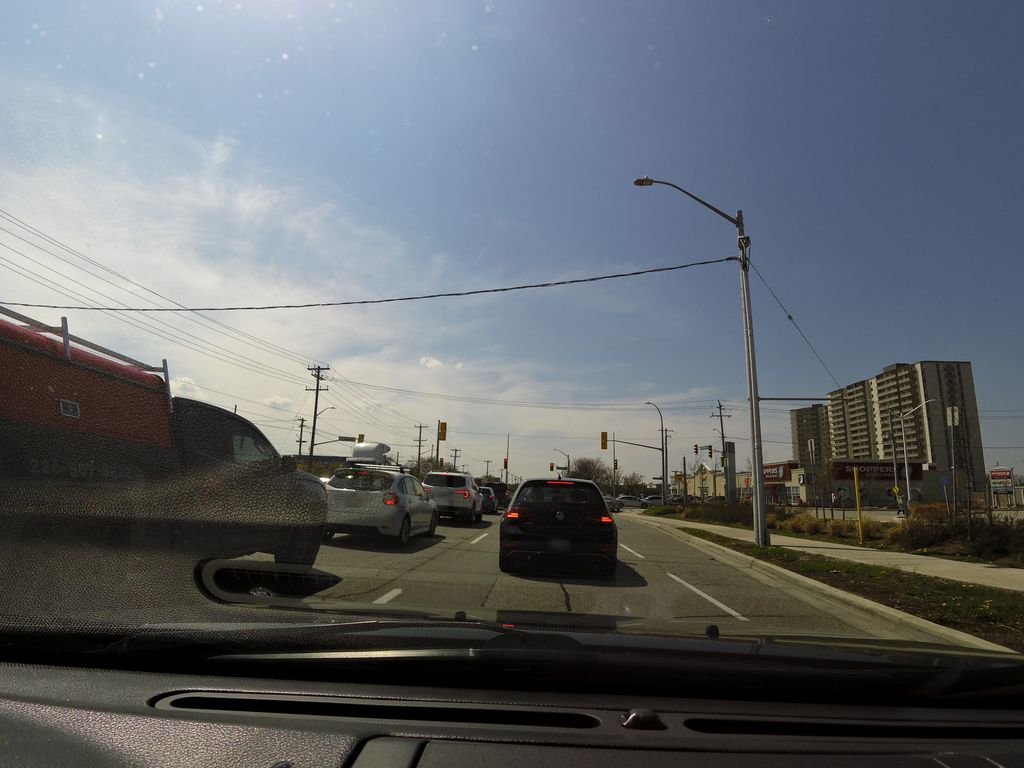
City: kitchener-waterloo